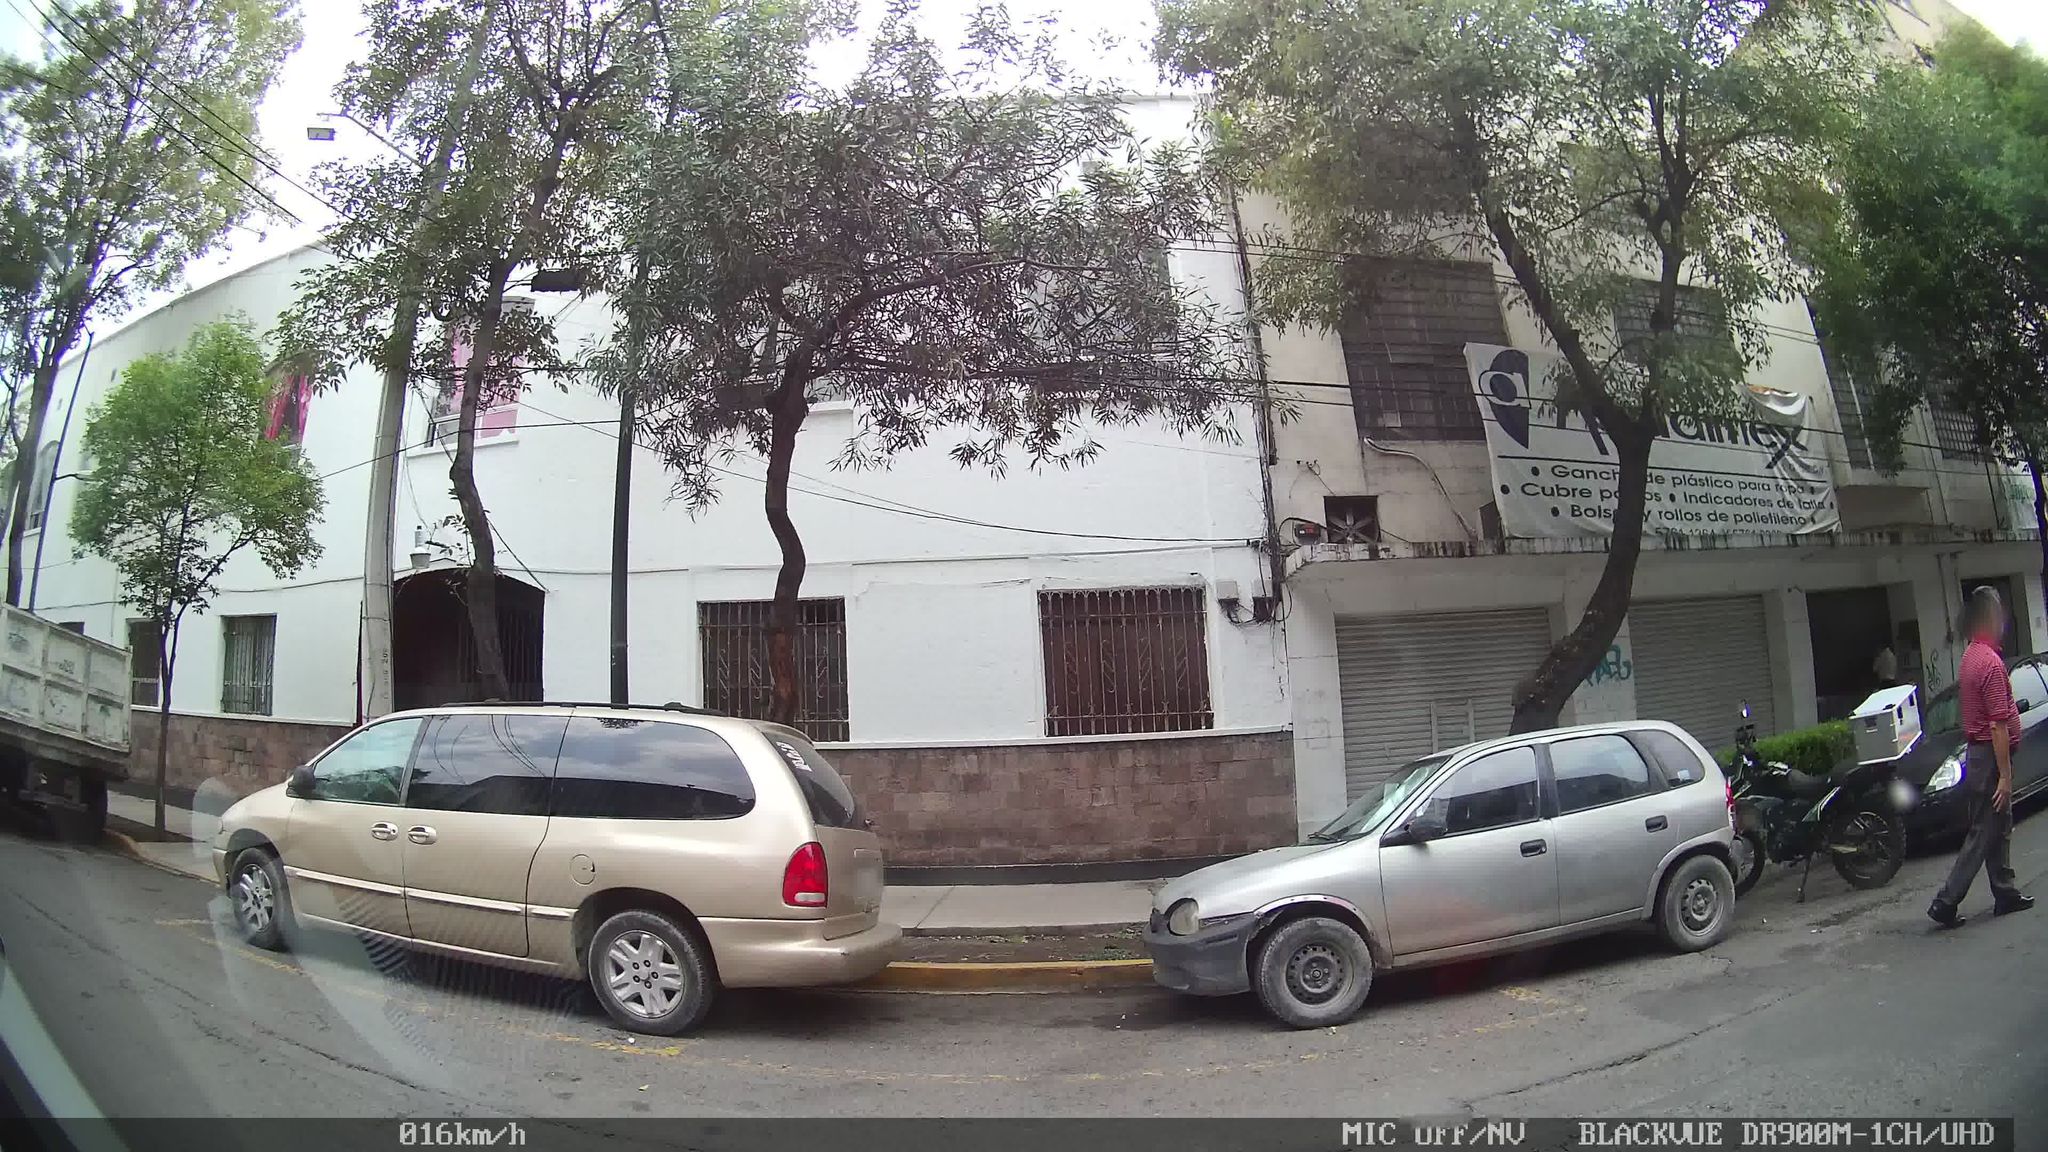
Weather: clear
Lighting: day
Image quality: good
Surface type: walking surface
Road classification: residential
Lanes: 2, 3
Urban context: urban centre
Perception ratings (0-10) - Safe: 2.42, Lively: 4.99, Beautiful: 5.34, Boring: 5.39, Depressing: 4.76, Wealthy: 1.22